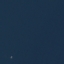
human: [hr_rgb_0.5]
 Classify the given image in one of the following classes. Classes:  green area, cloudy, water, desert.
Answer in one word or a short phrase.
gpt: water